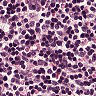
Metastatic tissue present: no